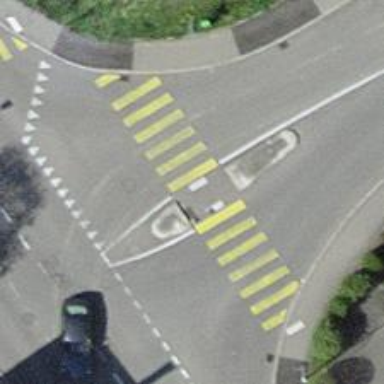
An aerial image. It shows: Uncontrolled crossing with zebra marking and island in the middle.